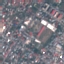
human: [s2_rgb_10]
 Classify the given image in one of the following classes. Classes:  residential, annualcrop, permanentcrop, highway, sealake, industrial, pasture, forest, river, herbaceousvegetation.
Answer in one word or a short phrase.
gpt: Residential